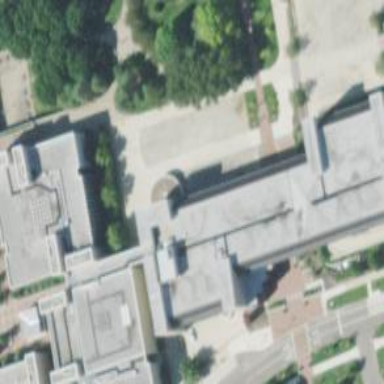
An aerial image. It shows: College building.